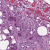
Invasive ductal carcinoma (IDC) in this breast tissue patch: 0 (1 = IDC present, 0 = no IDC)